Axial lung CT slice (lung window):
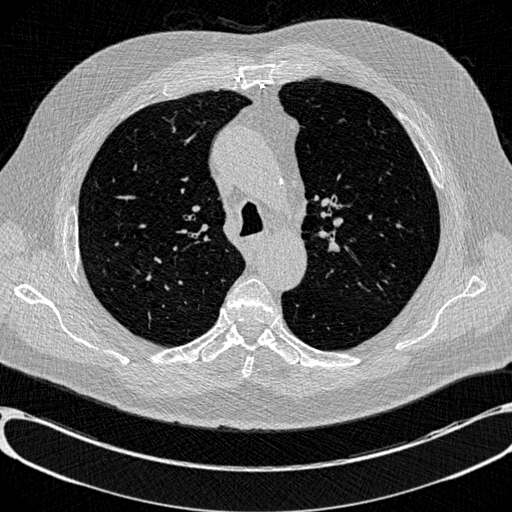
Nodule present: no